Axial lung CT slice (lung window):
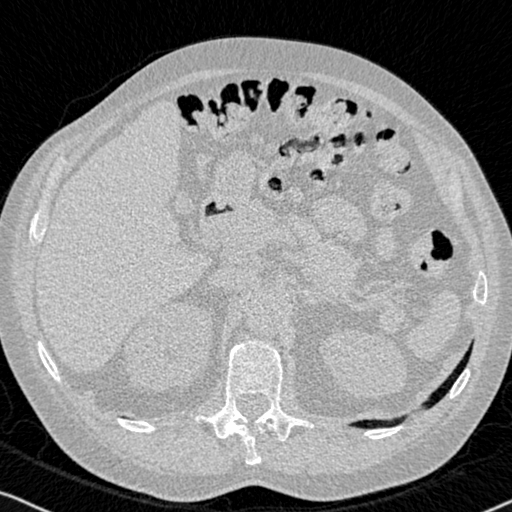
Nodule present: no